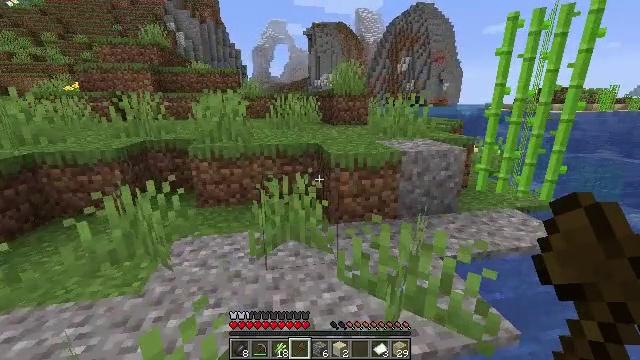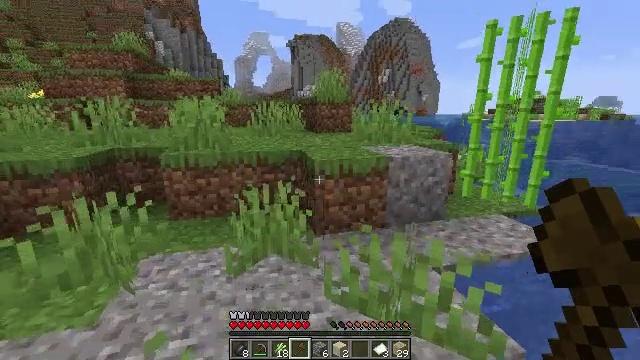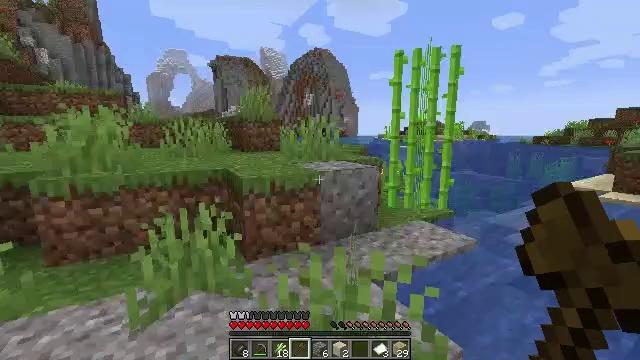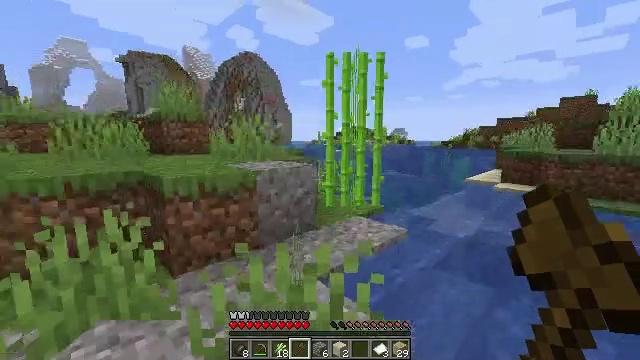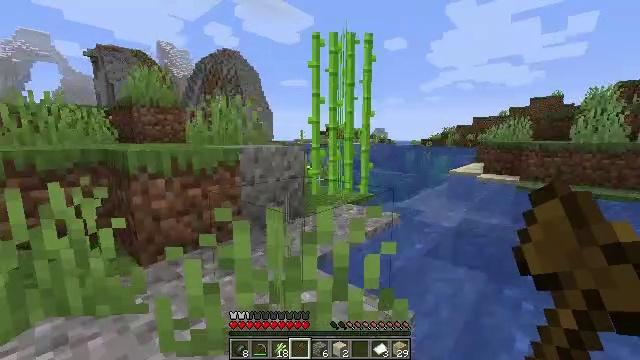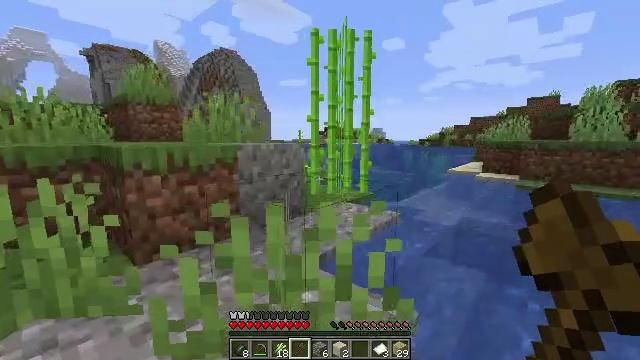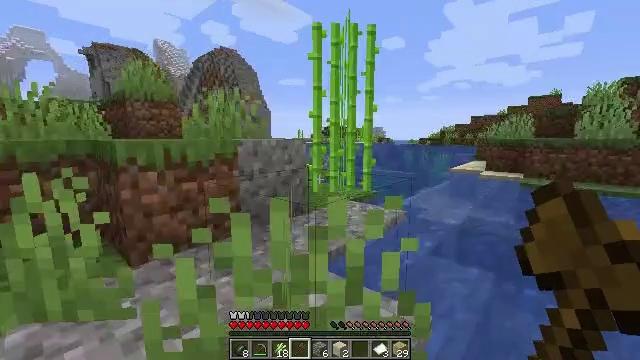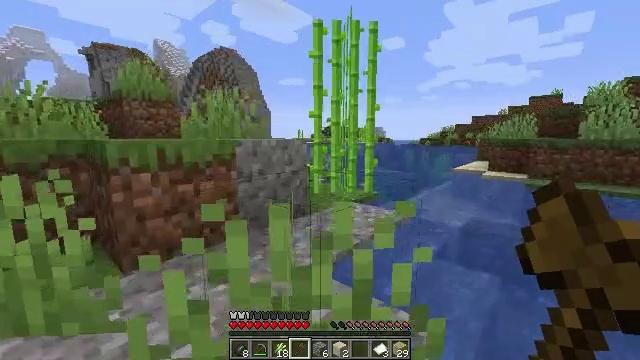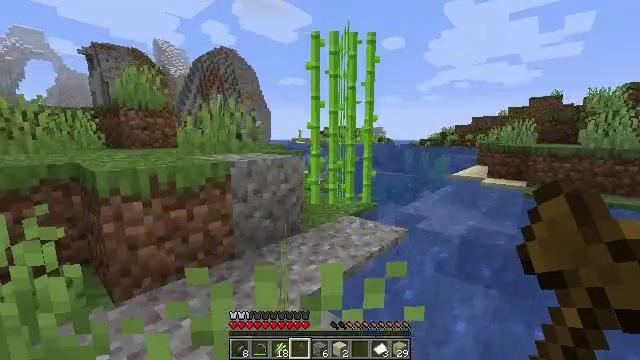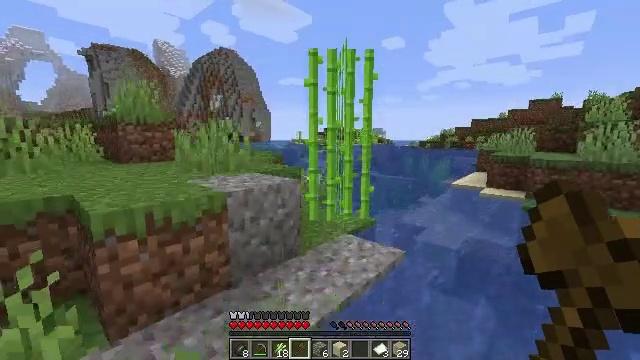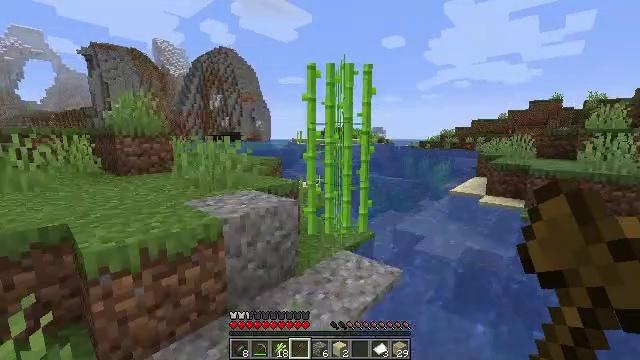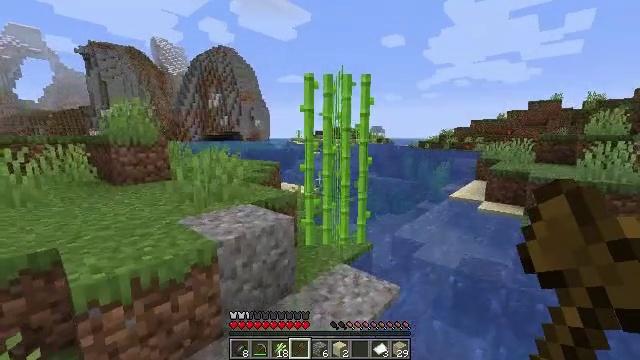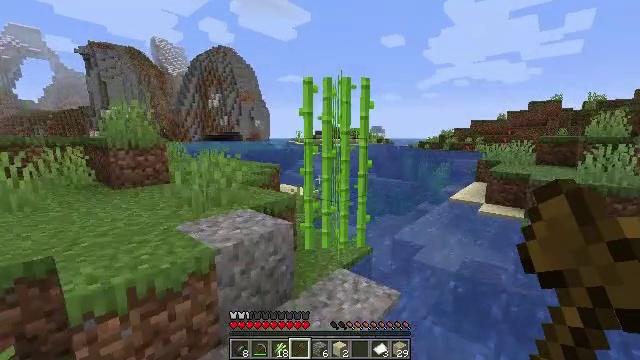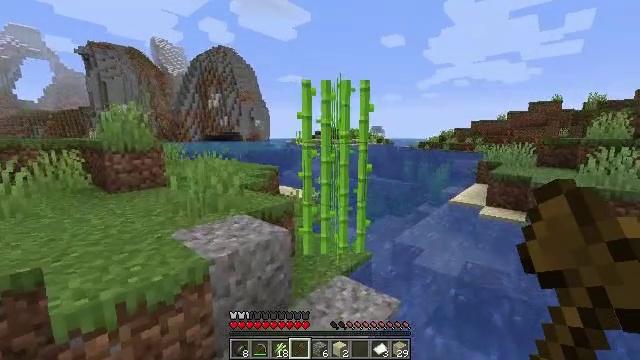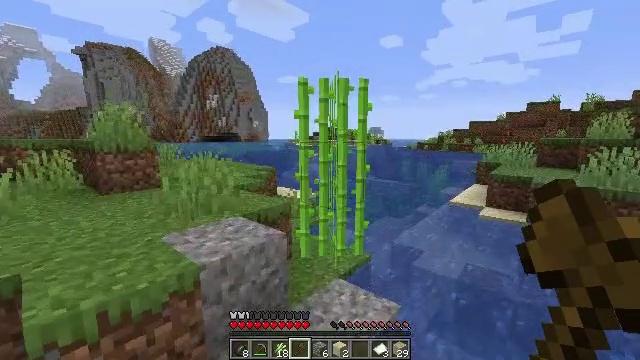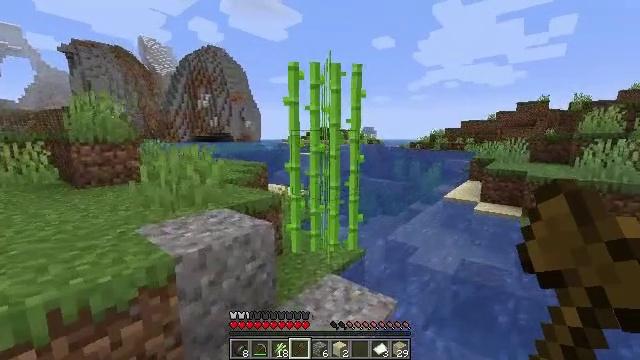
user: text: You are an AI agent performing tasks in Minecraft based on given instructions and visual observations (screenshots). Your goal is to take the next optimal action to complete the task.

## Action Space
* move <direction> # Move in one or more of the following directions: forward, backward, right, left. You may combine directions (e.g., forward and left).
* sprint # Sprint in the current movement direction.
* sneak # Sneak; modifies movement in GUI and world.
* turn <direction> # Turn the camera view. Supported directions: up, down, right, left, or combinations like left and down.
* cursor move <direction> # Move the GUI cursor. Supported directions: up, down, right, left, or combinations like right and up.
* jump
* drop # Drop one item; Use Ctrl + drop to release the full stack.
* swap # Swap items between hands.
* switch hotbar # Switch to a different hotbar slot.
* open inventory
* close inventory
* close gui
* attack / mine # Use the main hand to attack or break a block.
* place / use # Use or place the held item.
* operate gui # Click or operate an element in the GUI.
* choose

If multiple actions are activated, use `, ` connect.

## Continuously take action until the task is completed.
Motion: motion action
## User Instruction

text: Gather sugar cane for crafting.
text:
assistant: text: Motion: move forward, turn right and up
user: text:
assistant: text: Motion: move forward, turn right and up, jump
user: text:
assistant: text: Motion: move forward, turn right and up, jump
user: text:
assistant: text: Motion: move forward, turn right, jump
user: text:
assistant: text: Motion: move forward, jump
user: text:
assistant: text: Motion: move forward, jump
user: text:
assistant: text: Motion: move forward, jump
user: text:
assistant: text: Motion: move forward, jump
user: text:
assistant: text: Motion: move forward
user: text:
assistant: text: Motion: move forward
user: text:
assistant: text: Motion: move forward
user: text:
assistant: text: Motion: move forward
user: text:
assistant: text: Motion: move forward
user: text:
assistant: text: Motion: move forward
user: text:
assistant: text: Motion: move forward, turn right
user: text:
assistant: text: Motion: move forward
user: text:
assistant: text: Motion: move forward
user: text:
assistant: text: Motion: move forward, turn down
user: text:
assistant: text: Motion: move forward, turn down
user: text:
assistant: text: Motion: move forward
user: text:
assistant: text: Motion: move forward
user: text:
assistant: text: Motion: move forward
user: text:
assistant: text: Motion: move forward
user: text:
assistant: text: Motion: move forward, turn down
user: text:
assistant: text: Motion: move forward, turn down, attack / mine
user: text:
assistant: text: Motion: move forward, attack / mine
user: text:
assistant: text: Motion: move forward, attack / mine
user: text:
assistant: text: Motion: move forward, attack / mine
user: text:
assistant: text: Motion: move forward, turn down, attack / mine
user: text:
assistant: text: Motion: no_op